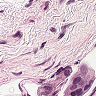
Metastatic tissue present: no